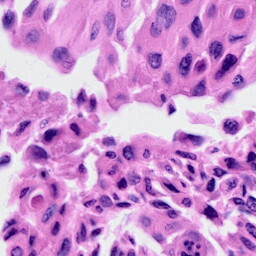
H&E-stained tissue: Cervix